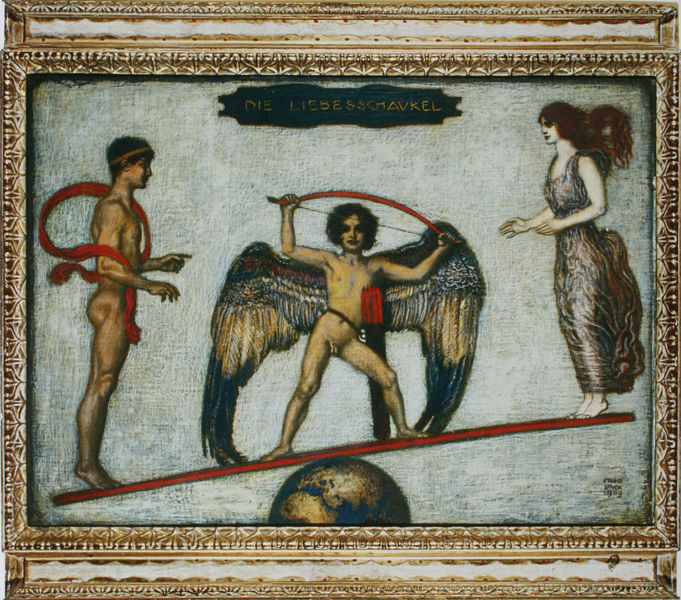
Titel: Die Liebesschaukel
Künstler: Franz von Stuck
Standort: Zürich
Institution: Galerie Katharina Büttiker
Schlagwörter: akt, blau, flügel, gemälde, haut, mann, nackt, weiß, akte, menschen, frau, frisur, grau, haar, kleid, männer, profil, gürtel, rot, schal, tuch, wolke, malerei, ornament, symbolismus, profile, band, rahmen, stehen, signatur, öl, erde, gold, haare, paar, blässe, lippen, engel, putte, putto, taille, schrift, liebe, bogen, datierung, haarband, rand, zehenspitzen, jugendstil, inschrift, stuck, schaukel, nabel, junge, oben, unten, spiel, adam, eva, penis, schild, waage, wage, antike, münchen, seil, inkarant, brett, titel, text, buchstaben, kugel, hodler, allegorie, verziert, erdkugel, liebespaar, antik, eros, stange, wien, amor, globus, geflügelt, indien, welt, köcher, pfeil, franz von stuck, sezession, secession, wiener sezession, nike, pfeile, cupido, franz stuck, pferdeschwanz, armor, auf, balance, weltkugel, hoden, gleichgewicht, schack, hode, erdball, wippe, kamasutra, ballance, ausgleich, liebesschaukel, symbilismus, wippen, nice, ab, liebesallegorie, #grau, panis, erdkugen, bogenamor